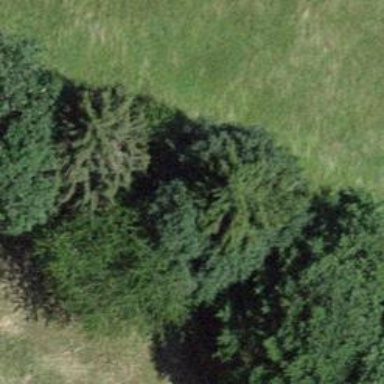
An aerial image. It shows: Row of trees in natural setting.